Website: crate-barrel
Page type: payment
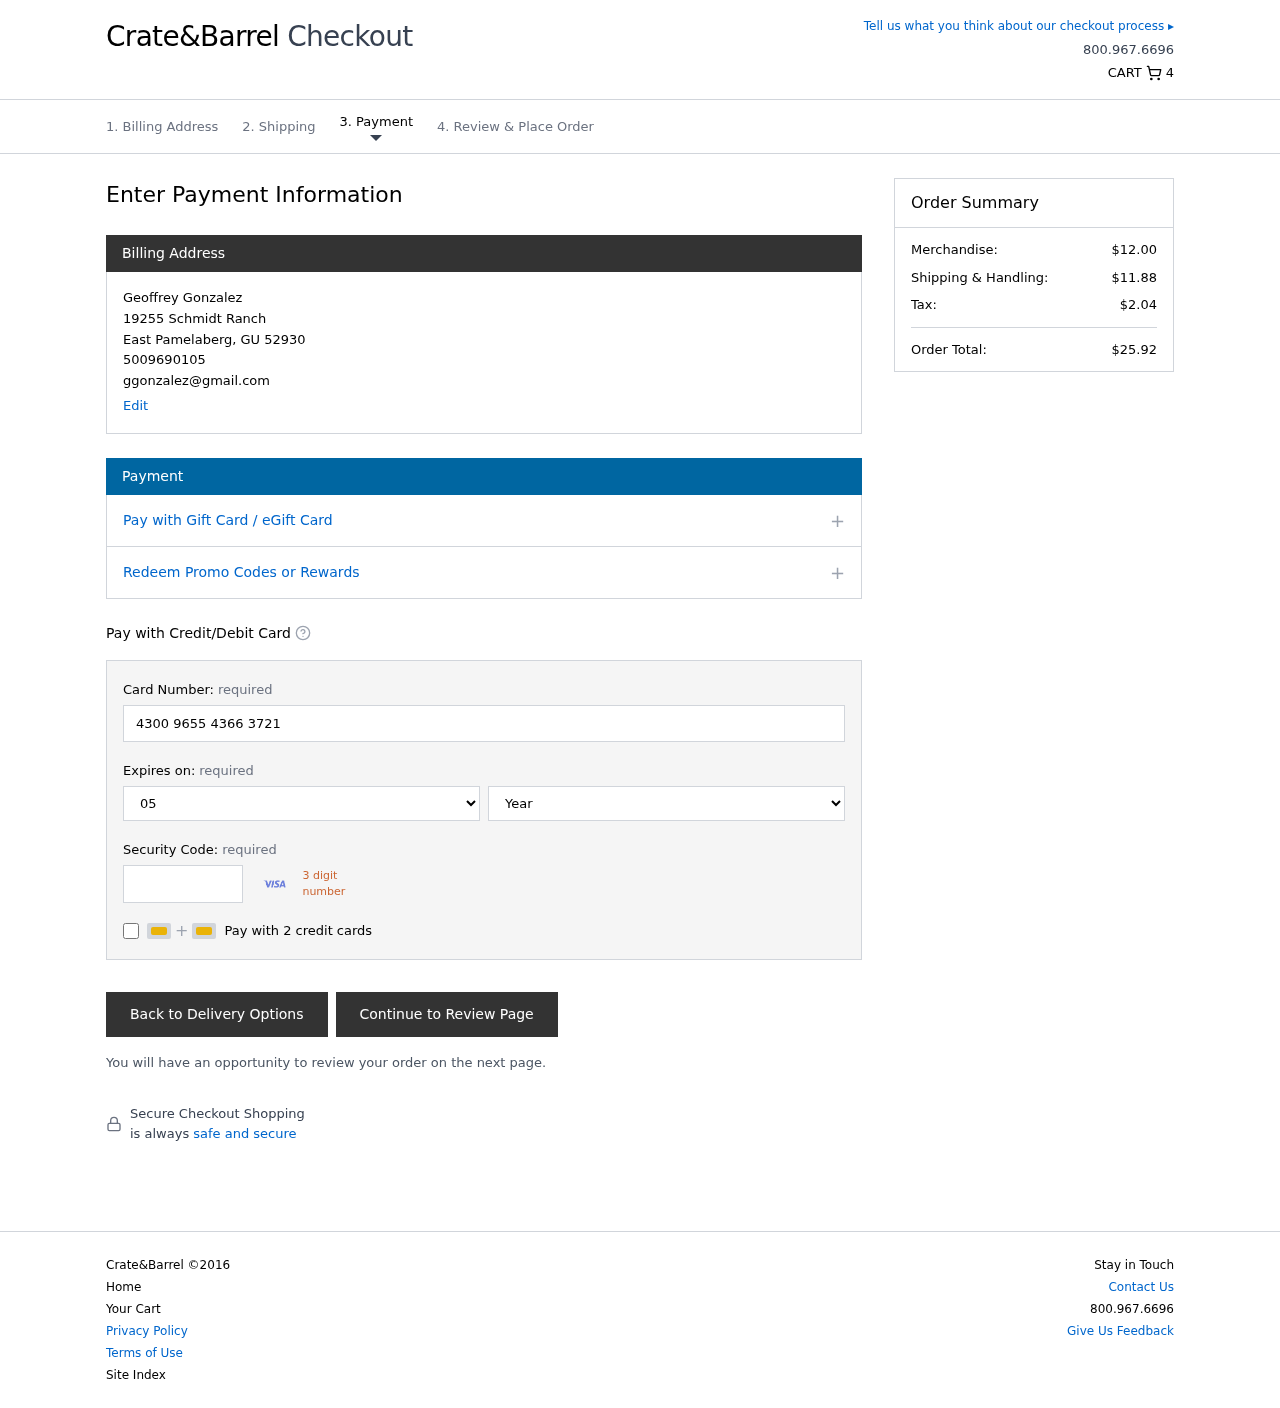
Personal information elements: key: PII_CARD_CVV
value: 851
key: PII_CARD_EXPIRY_MONTH
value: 05
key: PII_CARD_EXPIRY_YEAR
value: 29
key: PII_CARD_NUMBER
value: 4300 9655 4366 3721
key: PII_CITY
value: East Pamelaberg
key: PII_EMAIL
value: ggonzalez@gmail.com
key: PII_FULLNAME
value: Geoffrey Gonzalez
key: PII_PHONE
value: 5009690105
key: PII_POSTCODE
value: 52930
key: PII_STATE_ABBR
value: GU
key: PII_STREET
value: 19255 Schmidt Ranch
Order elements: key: ORDER_NUM_ITEMS
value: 4
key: ORDER_SUBTOTAL
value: $12.00
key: ORDER_SHIPPING_COST
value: $11.88
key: ORDER_TAX
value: $2.04
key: ORDER_TOTAL
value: $25.92